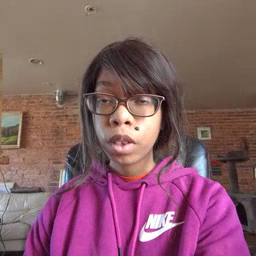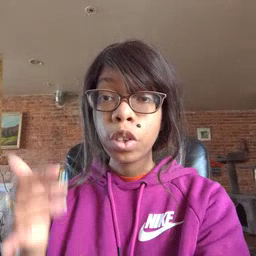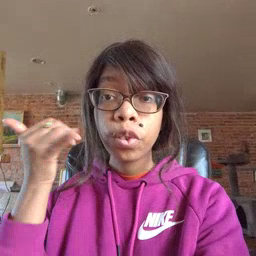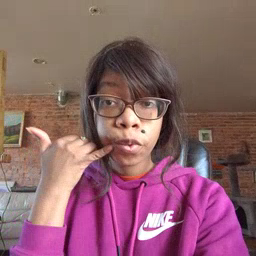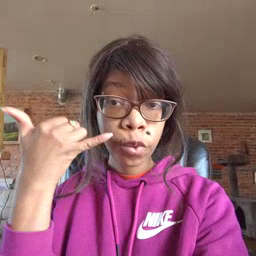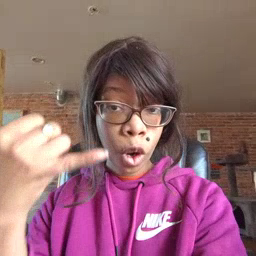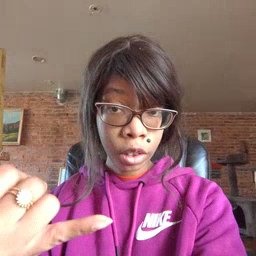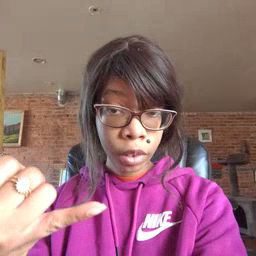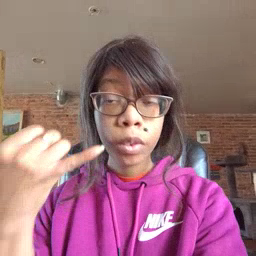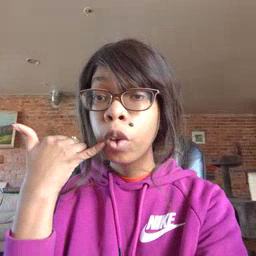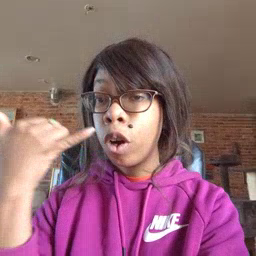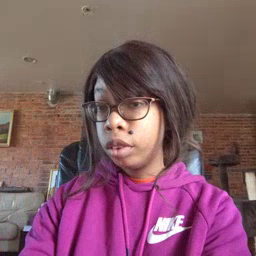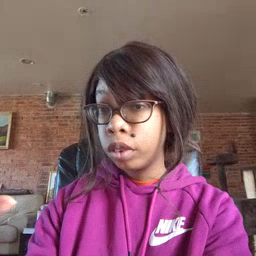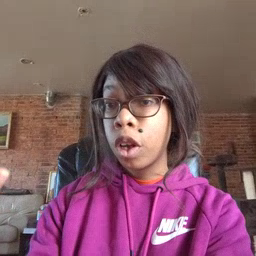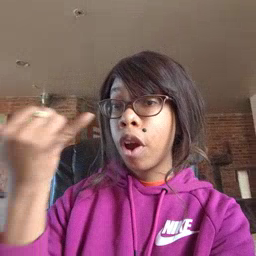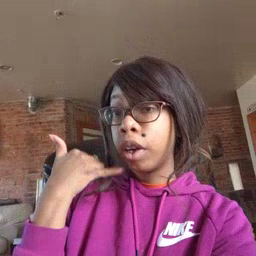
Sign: callonphone